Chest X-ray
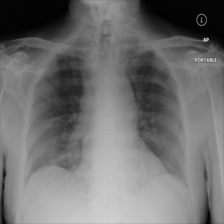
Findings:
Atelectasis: negative
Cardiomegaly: negative
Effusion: negative
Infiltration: negative
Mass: negative
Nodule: positive
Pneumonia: negative
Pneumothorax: negative
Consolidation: negative
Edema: negative
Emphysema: negative
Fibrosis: negative
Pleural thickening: negative
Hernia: negative